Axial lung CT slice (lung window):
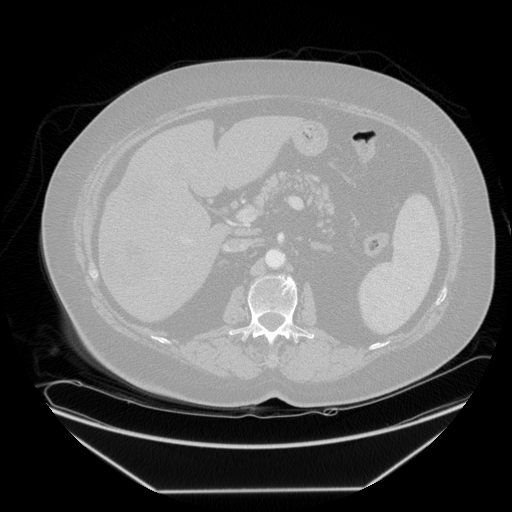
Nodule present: no